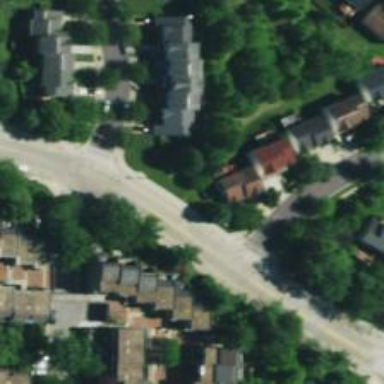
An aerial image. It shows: Neighborhood.